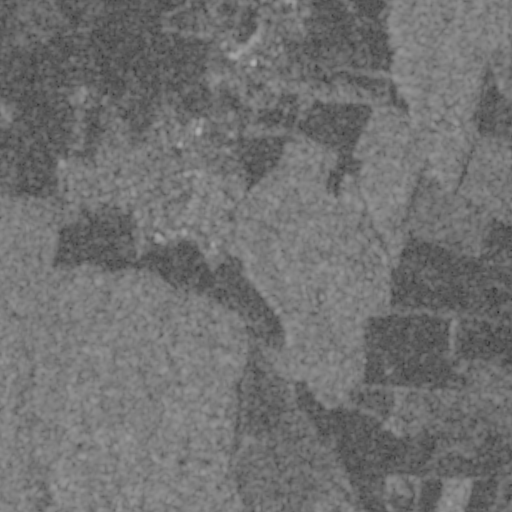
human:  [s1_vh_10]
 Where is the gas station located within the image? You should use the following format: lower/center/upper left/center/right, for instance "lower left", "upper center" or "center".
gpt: The gas station is located in the upper center of the image.
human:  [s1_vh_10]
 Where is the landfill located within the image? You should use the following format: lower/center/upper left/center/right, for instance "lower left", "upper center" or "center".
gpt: The landfill is located in the upper left of the image.
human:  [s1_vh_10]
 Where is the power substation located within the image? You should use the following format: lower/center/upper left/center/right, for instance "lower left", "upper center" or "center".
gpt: The power substation is located in the upper left of the image.
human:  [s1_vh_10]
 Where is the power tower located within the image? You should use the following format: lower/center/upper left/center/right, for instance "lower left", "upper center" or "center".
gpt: The power tower is located in the upper left of the image.
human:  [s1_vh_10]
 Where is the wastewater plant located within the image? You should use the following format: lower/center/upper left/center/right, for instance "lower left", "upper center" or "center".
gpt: The wastewater plant is located in the upper right of the image.
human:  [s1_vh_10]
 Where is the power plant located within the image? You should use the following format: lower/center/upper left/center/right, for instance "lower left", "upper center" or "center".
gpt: There is no power plant in the image.

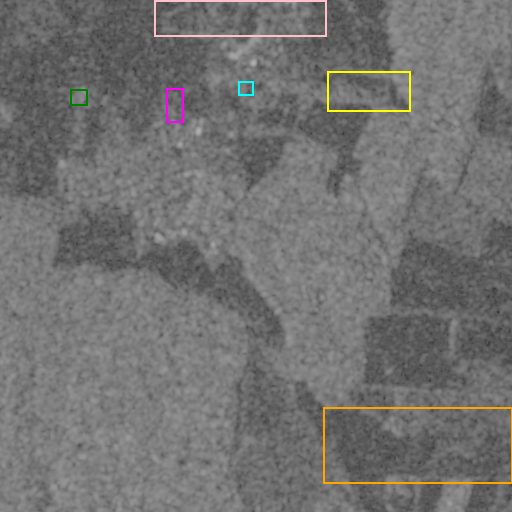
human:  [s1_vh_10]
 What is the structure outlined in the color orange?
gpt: The structure outlined in orange is a crop field.
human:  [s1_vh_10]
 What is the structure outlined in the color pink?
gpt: The structure outlined in pink is a landfill.
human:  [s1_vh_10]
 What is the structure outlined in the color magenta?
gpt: The structure outlined in magenta is a park.
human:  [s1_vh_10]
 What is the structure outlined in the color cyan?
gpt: The structure outlined in cyan is a parking lot.
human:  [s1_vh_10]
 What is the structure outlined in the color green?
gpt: The structure outlined in green is a power substation.
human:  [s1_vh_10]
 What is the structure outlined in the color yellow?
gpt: The structure outlined in yellow is a wastewater plant.
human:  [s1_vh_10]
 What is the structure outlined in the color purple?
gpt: There is no purple outline.